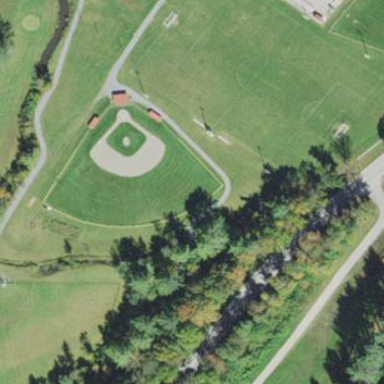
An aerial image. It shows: Baseball pitch for leisure land.